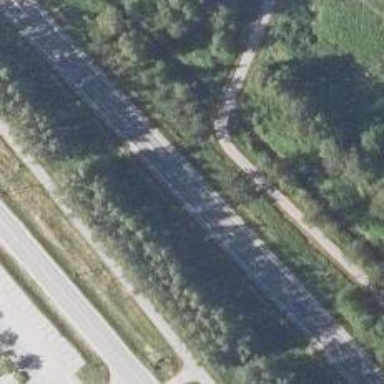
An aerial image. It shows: Asphalt road classified as trunk highway.